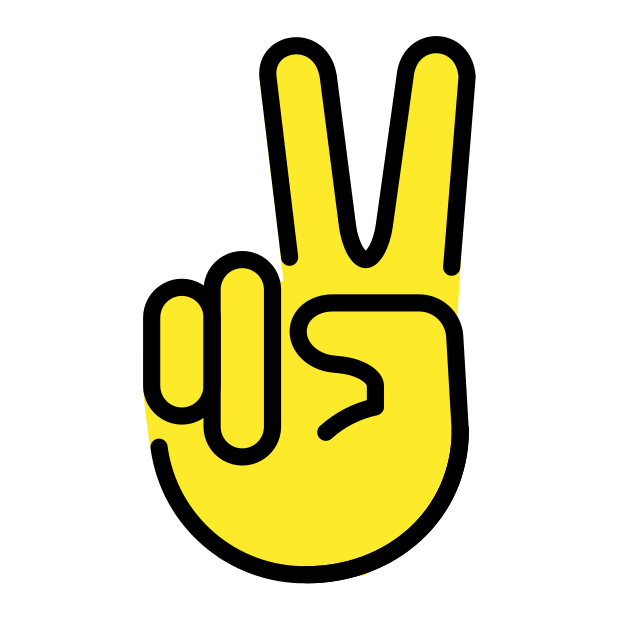
victory hand